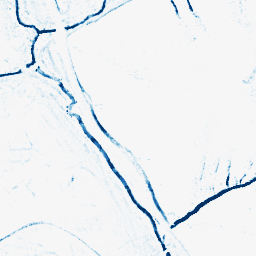
Category: morphological
Decomposition family: morphological_square
Decomposition parameters: operation: closing
size: 5
Upsampling method: sinc_hamming
Upsampling parameters: scale: 2
kernel_size: 8
Upsampling scale: 2